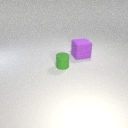
small green rubber cylinder to the left of large purple rubber cube